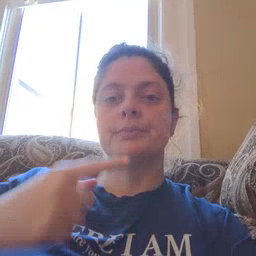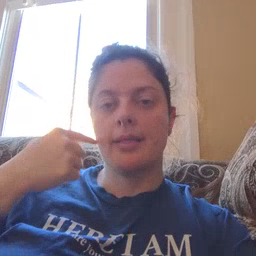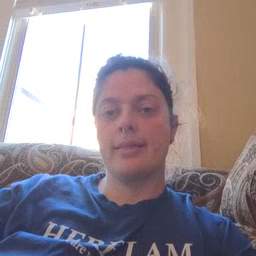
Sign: smile